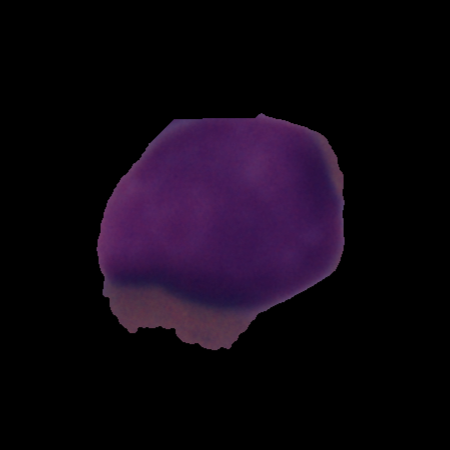
Label: cancer